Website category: jobs
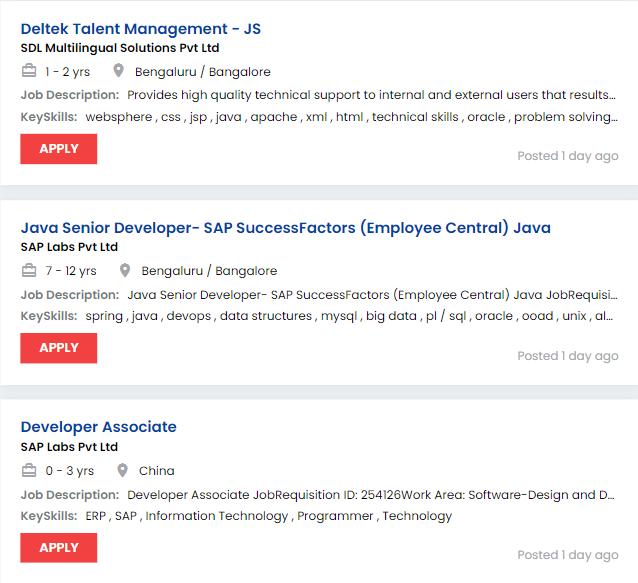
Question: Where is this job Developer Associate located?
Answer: China

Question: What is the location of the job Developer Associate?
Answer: China

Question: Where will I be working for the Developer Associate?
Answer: China

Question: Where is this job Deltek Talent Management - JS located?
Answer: Bengaluru / Bangalore

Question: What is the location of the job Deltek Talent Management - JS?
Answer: Bengaluru / Bangalore

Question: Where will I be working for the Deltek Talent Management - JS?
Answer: Bengaluru / Bangalore

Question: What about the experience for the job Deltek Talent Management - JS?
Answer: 1 - 2 yrs

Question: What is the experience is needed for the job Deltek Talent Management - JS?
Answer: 1 - 2 yrs

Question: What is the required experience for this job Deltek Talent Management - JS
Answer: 1 - 2 yrs

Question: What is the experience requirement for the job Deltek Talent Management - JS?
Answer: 1 - 2 yrs

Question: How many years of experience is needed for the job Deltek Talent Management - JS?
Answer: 1 - 2 yrs

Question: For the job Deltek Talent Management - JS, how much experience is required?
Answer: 1 - 2 yrs

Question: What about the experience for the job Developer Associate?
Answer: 0 - 3 yrs

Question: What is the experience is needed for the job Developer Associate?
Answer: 0 - 3 yrs

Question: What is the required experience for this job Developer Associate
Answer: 0 - 3 yrs

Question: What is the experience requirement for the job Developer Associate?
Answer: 0 - 3 yrs

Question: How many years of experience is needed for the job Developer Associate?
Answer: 0 - 3 yrs

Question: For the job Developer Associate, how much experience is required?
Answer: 0 - 3 yrs

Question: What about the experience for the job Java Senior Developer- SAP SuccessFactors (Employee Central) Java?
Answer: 7 - 12 yrs

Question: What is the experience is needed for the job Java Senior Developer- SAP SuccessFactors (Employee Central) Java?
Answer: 7 - 12 yrs

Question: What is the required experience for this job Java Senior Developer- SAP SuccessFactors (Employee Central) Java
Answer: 7 - 12 yrs

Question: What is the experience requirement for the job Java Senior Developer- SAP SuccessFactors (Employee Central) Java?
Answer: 7 - 12 yrs

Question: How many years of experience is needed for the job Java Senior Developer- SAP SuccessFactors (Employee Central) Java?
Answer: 7 - 12 yrs

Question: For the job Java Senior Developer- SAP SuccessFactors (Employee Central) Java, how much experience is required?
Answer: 7 - 12 yrs

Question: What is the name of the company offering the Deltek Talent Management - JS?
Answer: SDL Multilingual Solutions Pvt Ltd

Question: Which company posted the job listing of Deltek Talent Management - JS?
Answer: SDL Multilingual Solutions Pvt Ltd

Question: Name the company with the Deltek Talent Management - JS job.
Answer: SDL Multilingual Solutions Pvt Ltd

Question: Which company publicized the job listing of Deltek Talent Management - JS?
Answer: SDL Multilingual Solutions Pvt Ltd

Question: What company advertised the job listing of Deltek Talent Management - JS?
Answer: SDL Multilingual Solutions Pvt Ltd

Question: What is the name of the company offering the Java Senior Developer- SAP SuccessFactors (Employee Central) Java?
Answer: SAP Labs Pvt Ltd

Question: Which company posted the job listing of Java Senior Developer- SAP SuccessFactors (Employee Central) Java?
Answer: SAP Labs Pvt Ltd

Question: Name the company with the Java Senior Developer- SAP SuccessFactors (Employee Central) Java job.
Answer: SAP Labs Pvt Ltd

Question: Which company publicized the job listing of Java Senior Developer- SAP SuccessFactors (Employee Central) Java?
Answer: SAP Labs Pvt Ltd

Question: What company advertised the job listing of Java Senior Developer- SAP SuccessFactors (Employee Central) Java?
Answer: SAP Labs Pvt Ltd

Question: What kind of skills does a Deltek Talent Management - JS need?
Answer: websphere , css , jsp , java , apache , xml , html , technical skills , oracle , problem solving , javascript , .net , unix / linux , asp

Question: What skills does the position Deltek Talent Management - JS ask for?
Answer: websphere , css , jsp , java , apache , xml , html , technical skills , oracle , problem solving , javascript , .net , unix / linux , asp

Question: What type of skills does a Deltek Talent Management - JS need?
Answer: websphere , css , jsp , java , apache , xml , html , technical skills , oracle , problem solving , javascript , .net , unix / linux , asp

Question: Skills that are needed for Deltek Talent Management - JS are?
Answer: websphere , css , jsp , java , apache , xml , html , technical skills , oracle , problem solving , javascript , .net , unix / linux , asp

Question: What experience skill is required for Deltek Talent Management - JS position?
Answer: websphere , css , jsp , java , apache , xml , html , technical skills , oracle , problem solving , javascript , .net , unix / linux , asp

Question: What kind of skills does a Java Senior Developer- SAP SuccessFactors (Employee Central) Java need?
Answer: spring , java , devops , data structures , mysql , big data , pl / sql , oracle , ooad , unix , algorithms , software design , jdbc , hibernate , docker , security , odata , database , git , postgresql , teamcity , hadoop , rest , rdbms , os , windows , spring boot , system architecture , infrastructure

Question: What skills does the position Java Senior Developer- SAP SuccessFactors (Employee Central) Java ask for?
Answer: spring , java , devops , data structures , mysql , big data , pl / sql , oracle , ooad , unix , algorithms , software design , jdbc , hibernate , docker , security , odata , database , git , postgresql , teamcity , hadoop , rest , rdbms , os , windows , spring boot , system architecture , infrastructure

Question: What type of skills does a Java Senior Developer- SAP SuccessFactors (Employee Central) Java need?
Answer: spring , java , devops , data structures , mysql , big data , pl / sql , oracle , ooad , unix , algorithms , software design , jdbc , hibernate , docker , security , odata , database , git , postgresql , teamcity , hadoop , rest , rdbms , os , windows , spring boot , system architecture , infrastructure

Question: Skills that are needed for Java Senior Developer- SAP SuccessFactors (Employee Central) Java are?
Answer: spring , java , devops , data structures , mysql , big data , pl / sql , oracle , ooad , unix , algorithms , software design , jdbc , hibernate , docker , security , odata , database , git , postgresql , teamcity , hadoop , rest , rdbms , os , windows , spring boot , system architecture , infrastructure

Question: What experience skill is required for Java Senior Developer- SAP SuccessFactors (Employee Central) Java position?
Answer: spring , java , devops , data structures , mysql , big data , pl / sql , oracle , ooad , unix , algorithms , software design , jdbc , hibernate , docker , security , odata , database , git , postgresql , teamcity , hadoop , rest , rdbms , os , windows , spring boot , system architecture , infrastructure

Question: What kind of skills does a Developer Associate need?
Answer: ERP , SAP , Information Technology , Programmer , Technology

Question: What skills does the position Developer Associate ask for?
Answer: ERP , SAP , Information Technology , Programmer , Technology

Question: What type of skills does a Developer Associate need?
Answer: ERP , SAP , Information Technology , Programmer , Technology

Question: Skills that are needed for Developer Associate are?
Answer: ERP , SAP , Information Technology , Programmer , Technology

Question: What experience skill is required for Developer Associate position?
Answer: ERP , SAP , Information Technology , Programmer , Technology